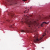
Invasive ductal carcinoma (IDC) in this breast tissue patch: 0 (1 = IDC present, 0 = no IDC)